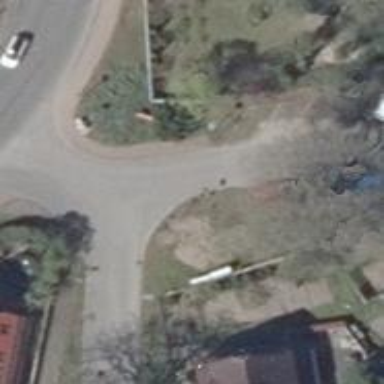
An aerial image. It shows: Residential road with asphalt surface. Sidewalk is present on the left side.